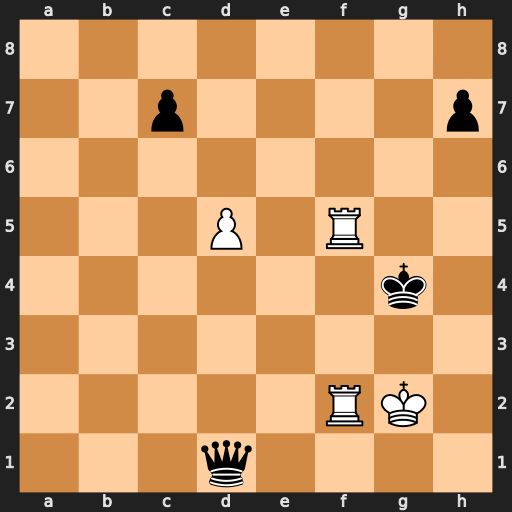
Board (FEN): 8/2p4p/8/3P1R2/6k1/8/5RK1/3q4
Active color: w
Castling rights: -
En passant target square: -
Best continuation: R2f4#